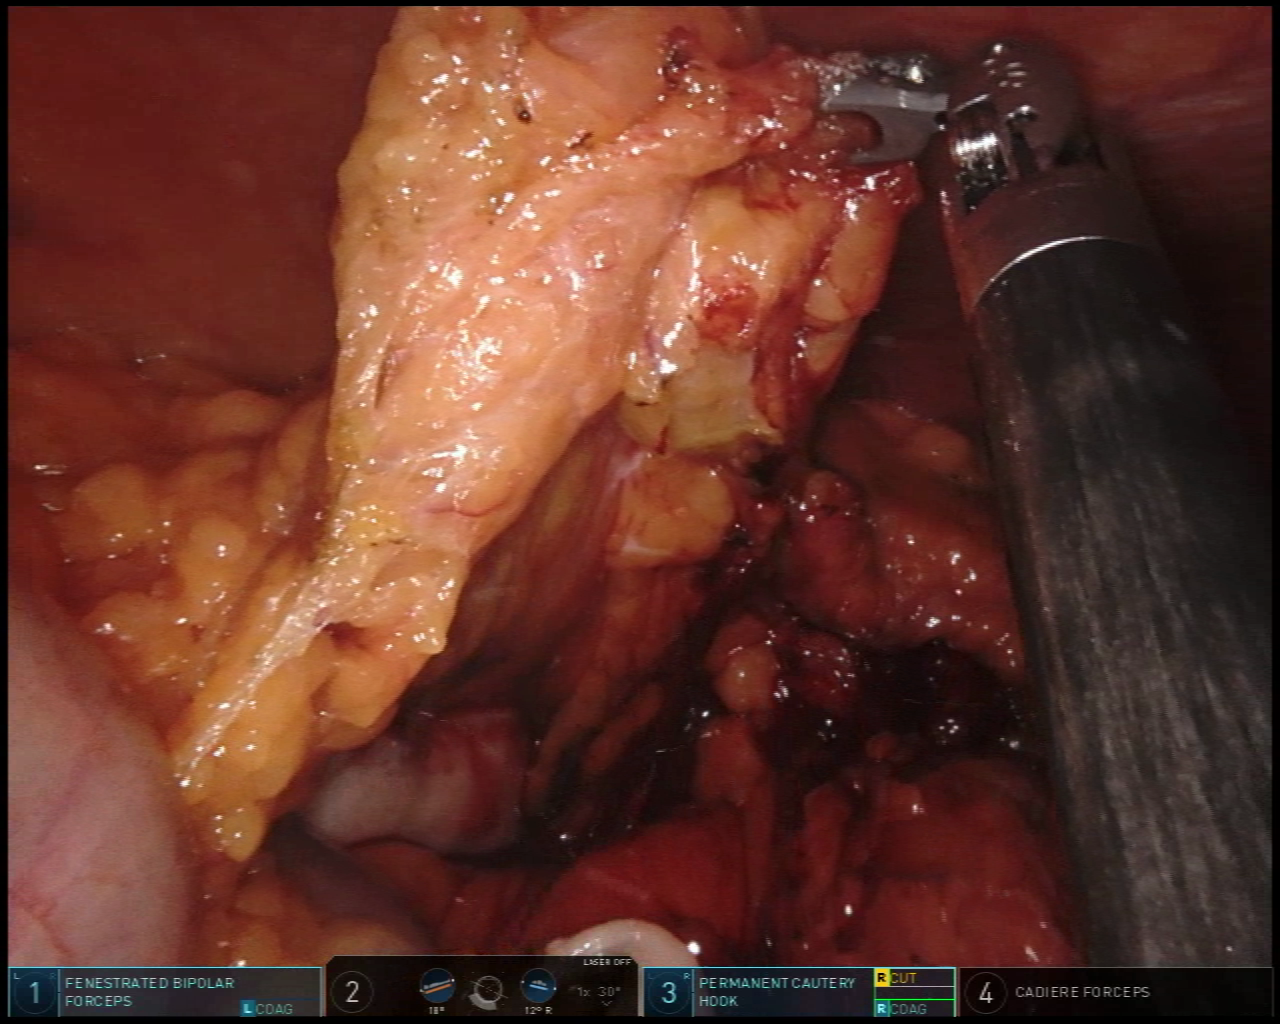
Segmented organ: stomach
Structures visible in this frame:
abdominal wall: yes
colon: yes
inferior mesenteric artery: no
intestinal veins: no
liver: no
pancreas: no
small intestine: no
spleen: no
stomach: yes
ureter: no
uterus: no
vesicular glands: no